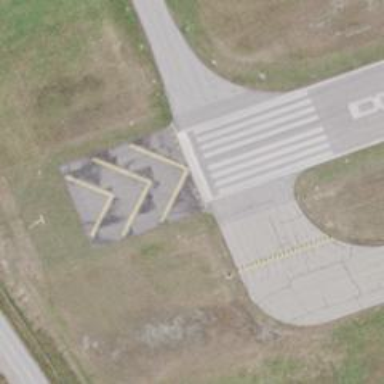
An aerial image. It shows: Asphalt runway at the airport.